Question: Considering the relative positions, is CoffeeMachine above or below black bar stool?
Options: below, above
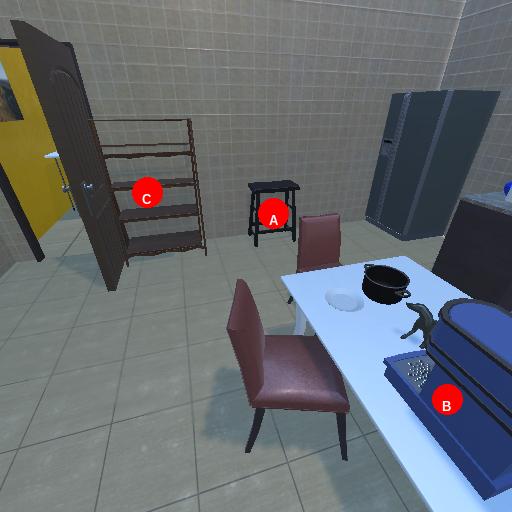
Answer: below